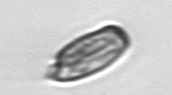
Label: Katodinium_or_Torodinium